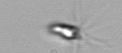
Label: Calciopappus